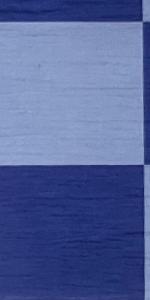
Label: Empty